Question: I have an application which includes templates maintained in their separate repos. Here is the directory structure:

As you can see each template has its own set of static files. My question is how can I go about rendering each template with its appropriate static files?? I'm open to any viable solution that can work in production. I use apache2 and mod_wsgi for production and I'm also ready to use dj-static if necessary.
Any help will greatly be appreciated.
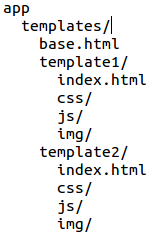
Answer: You can register a filter that you call on all static file paths, and pass the template static file path to your context.
First make an appropriate filter:
'''
from django.template import Library
from urlparse import urljoin
register = Library()
from django.conf import settings
@register.filter
def make_static(relative_url, template_dir):
base = urljoin(settings.STATIC_URL, template_dir)
return urljoin(base, relative_url)
'''
Now when rendering your template add a reference to where the template static files are based from:
'''
from django.template import Context
from django.template.loader import get_template
template = get_template('template1/index.html')
context = Context({'template_dir': 'template1/'})
template.render(context)
'''
In your actual templates use the filter like so:
'''
<img src="{{'imgs/some_image.jpg'|make_static:template_dir}}">
'''
This will really only be useful if each of your templates inherit from some base template that uses these generic paths, but each template needs a different image or something to look the way you'd like.